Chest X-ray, PA view. Patient: 42 years old, sex M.
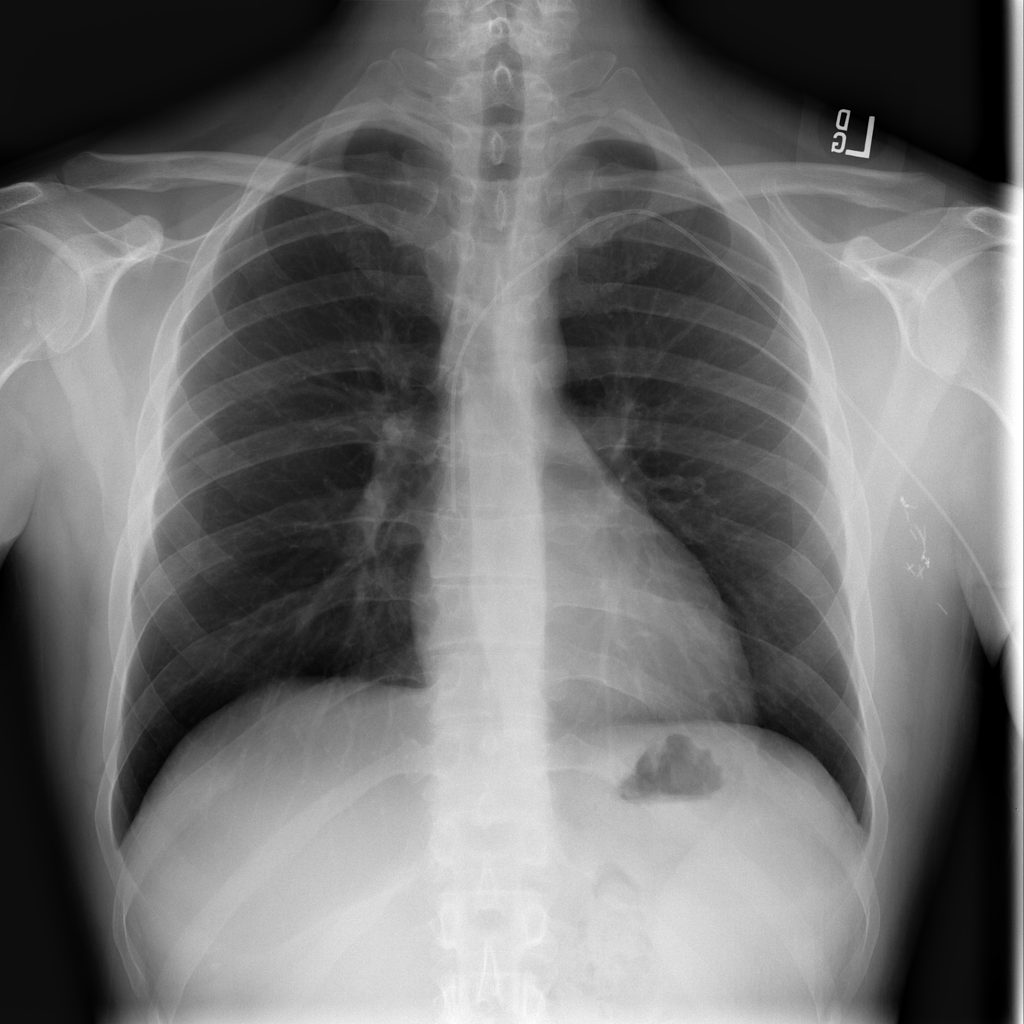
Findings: No Finding